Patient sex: M
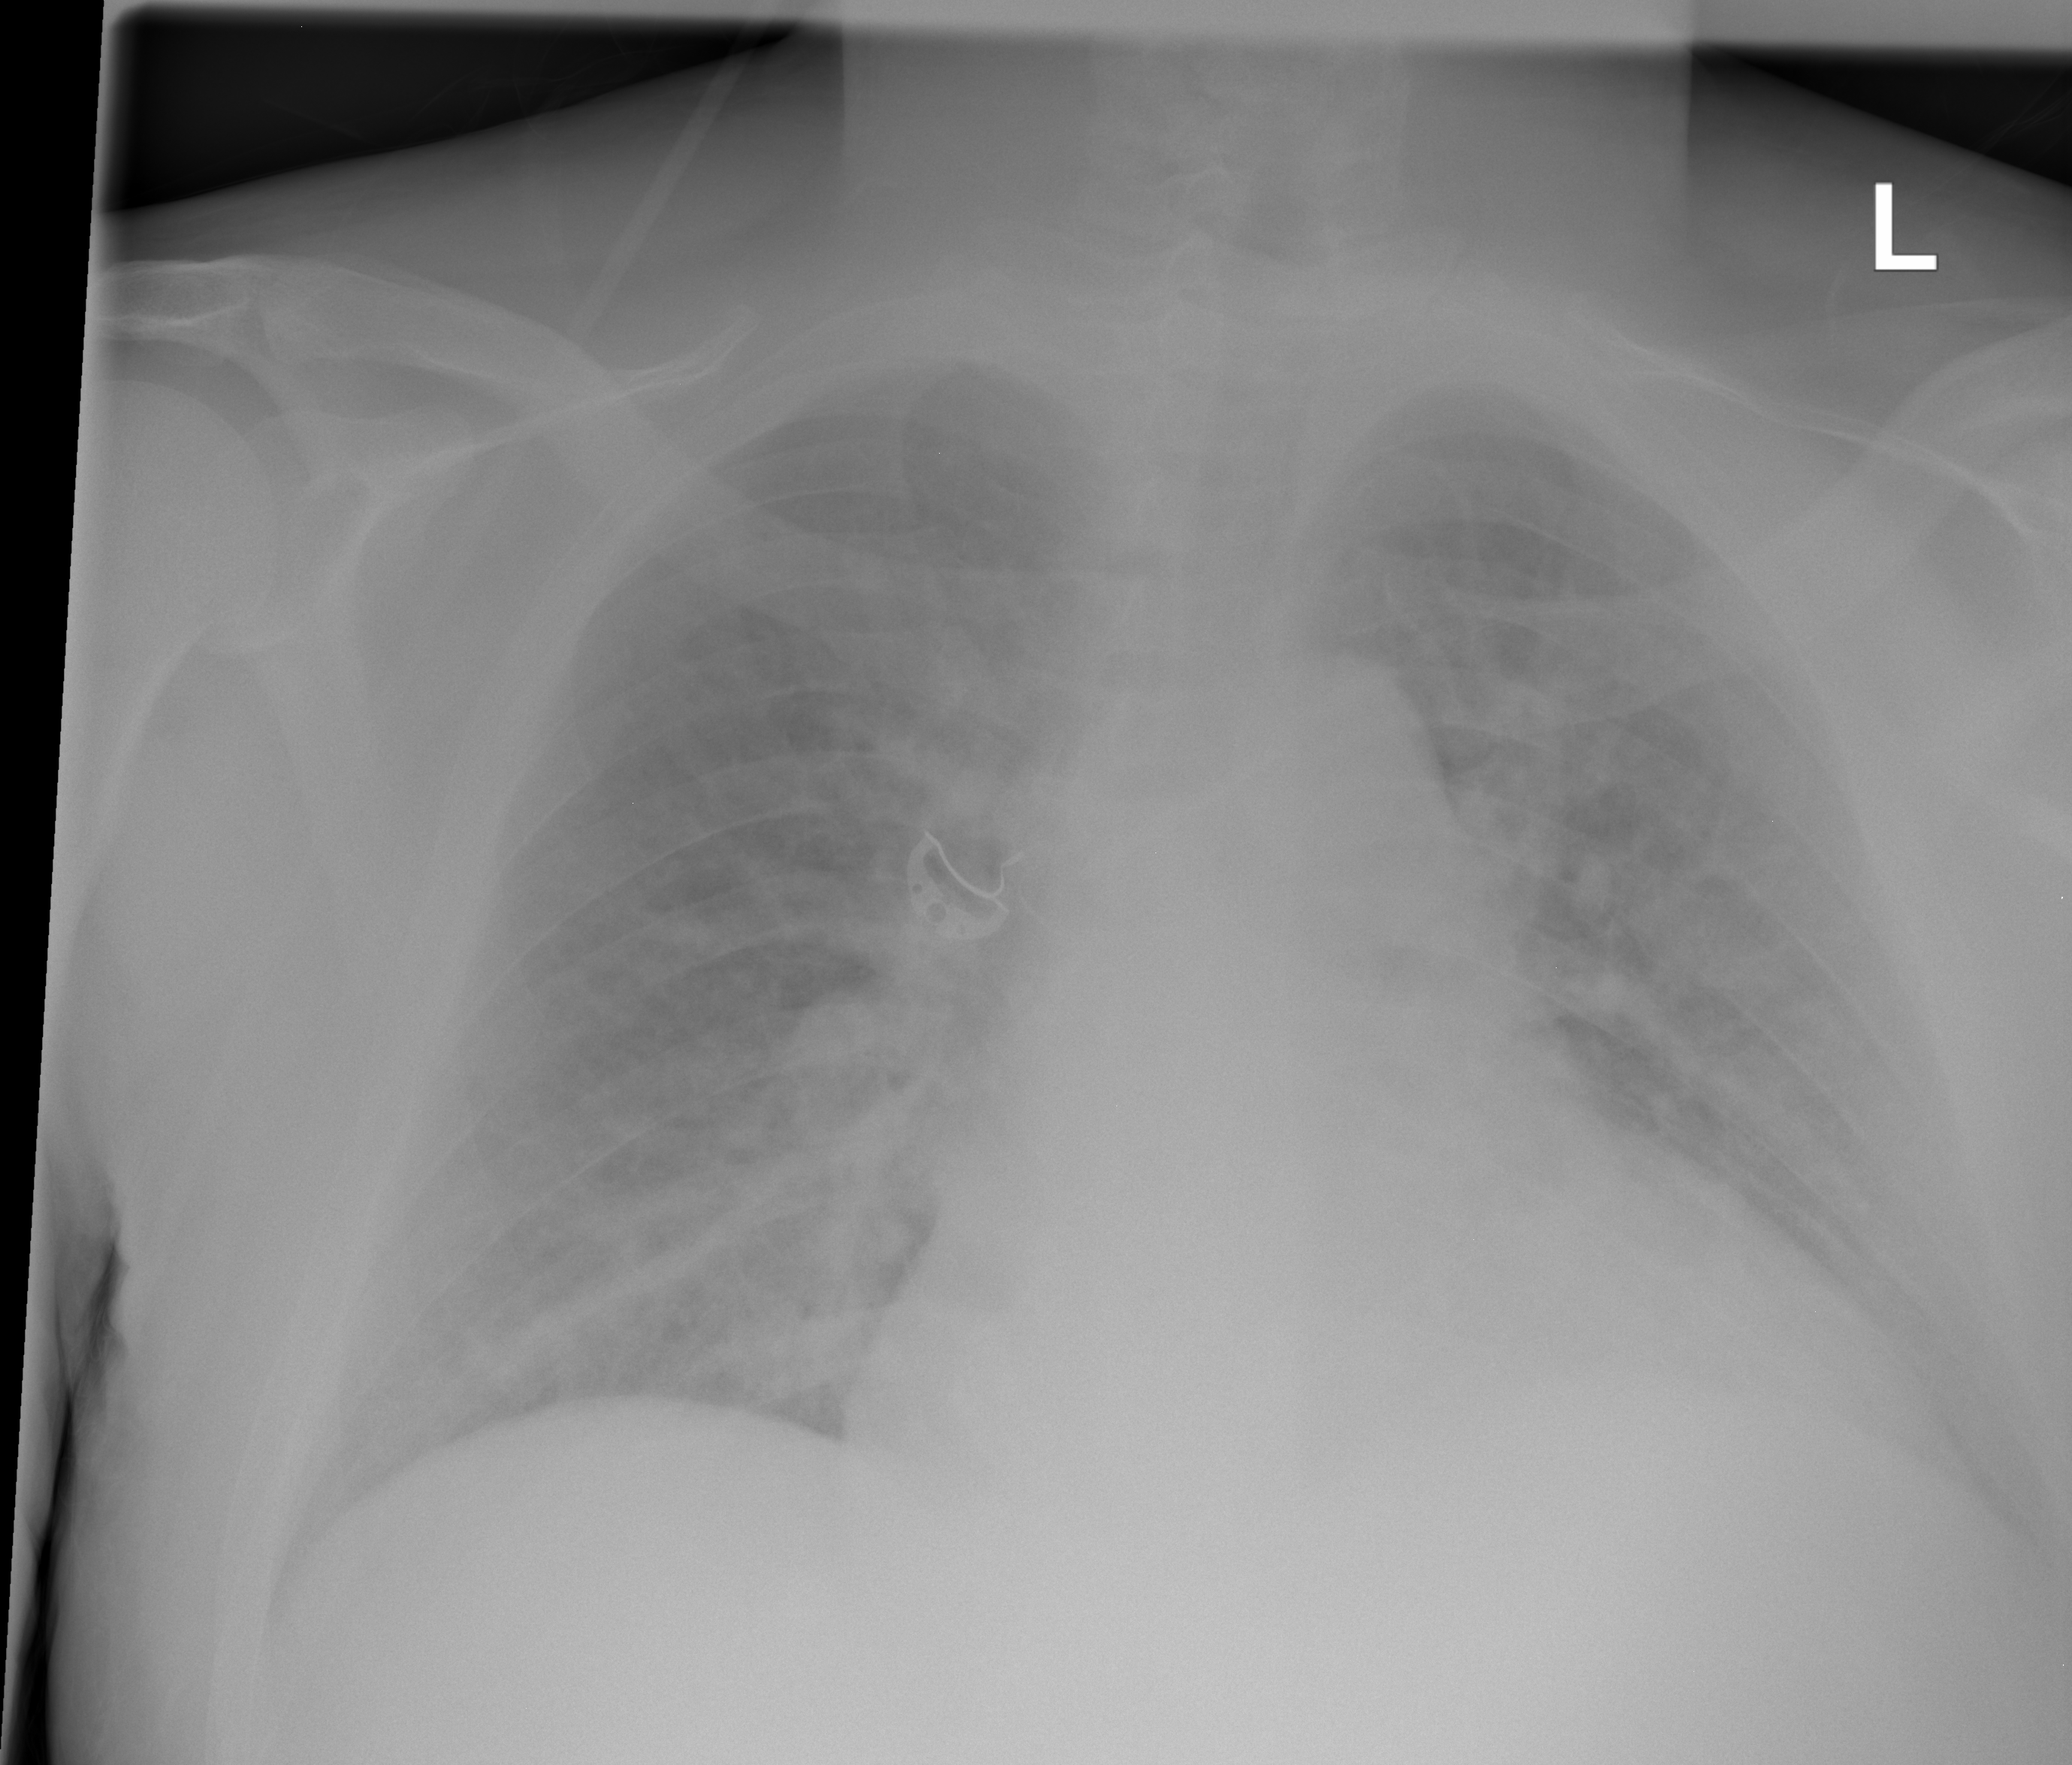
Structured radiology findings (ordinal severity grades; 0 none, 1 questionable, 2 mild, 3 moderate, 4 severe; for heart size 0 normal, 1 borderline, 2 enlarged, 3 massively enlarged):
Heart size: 2
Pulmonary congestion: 2
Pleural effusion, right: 0
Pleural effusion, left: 2
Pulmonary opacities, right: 2
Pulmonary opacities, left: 2
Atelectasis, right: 0
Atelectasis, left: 0